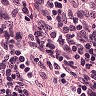
Metastatic tissue present: no